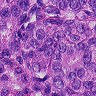
Metastatic tissue present: yes